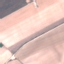
Land use / land cover: AnnualCrop